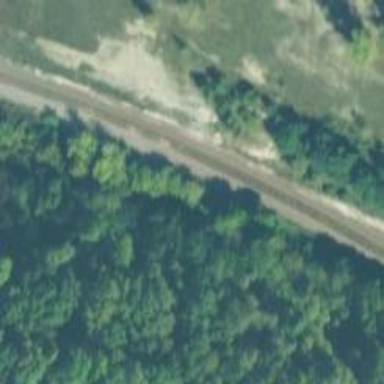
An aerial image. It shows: Railway track.